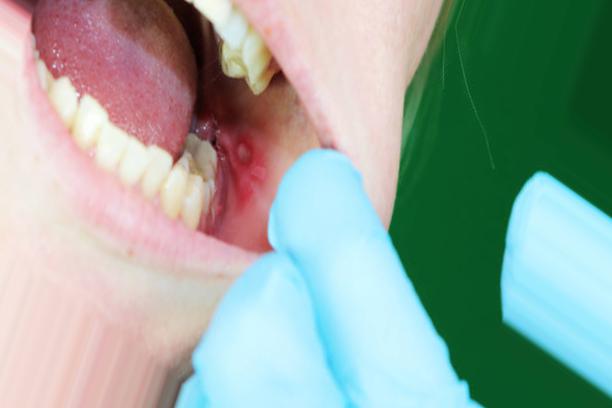
Condition: Mouth Ulcer